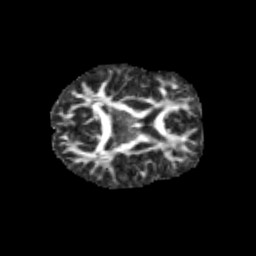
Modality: FA
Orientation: axial
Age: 10
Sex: male
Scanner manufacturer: siemens
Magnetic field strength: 3 T
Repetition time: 3.8 s
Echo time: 0.07 s